Brain MRI, t1w sequence, axial 2D slice.
Patient: age 37, sex F, weight 95 kg, height 1.95 m
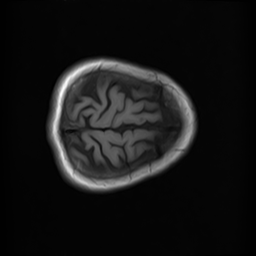